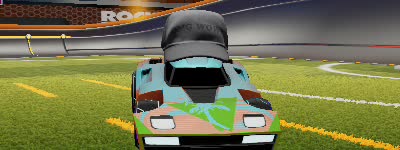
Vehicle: breakout